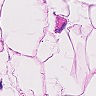
Metastatic tissue present: no